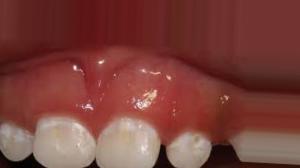
Condition: Caries